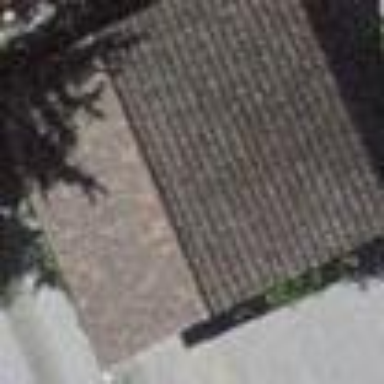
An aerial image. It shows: View of roof of building.